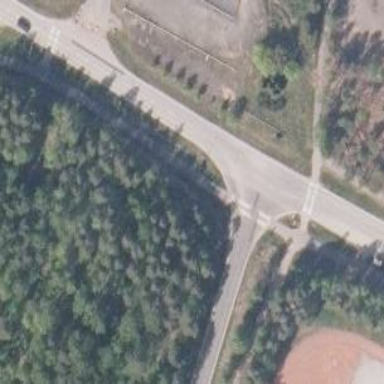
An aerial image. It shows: Asphalt cycleway.